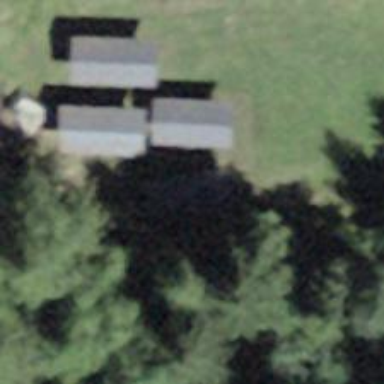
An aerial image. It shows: Brown picnic table on leisure land.